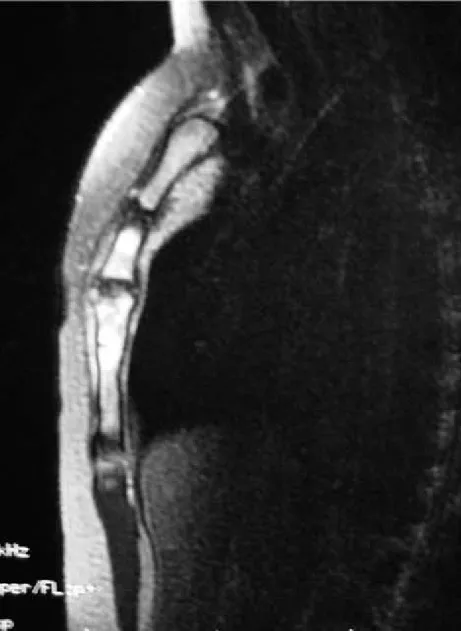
Magnetic resonance imaging (MRI). And high on T2-weighted images.
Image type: radiology (mri)